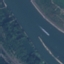
Land use / land cover: River